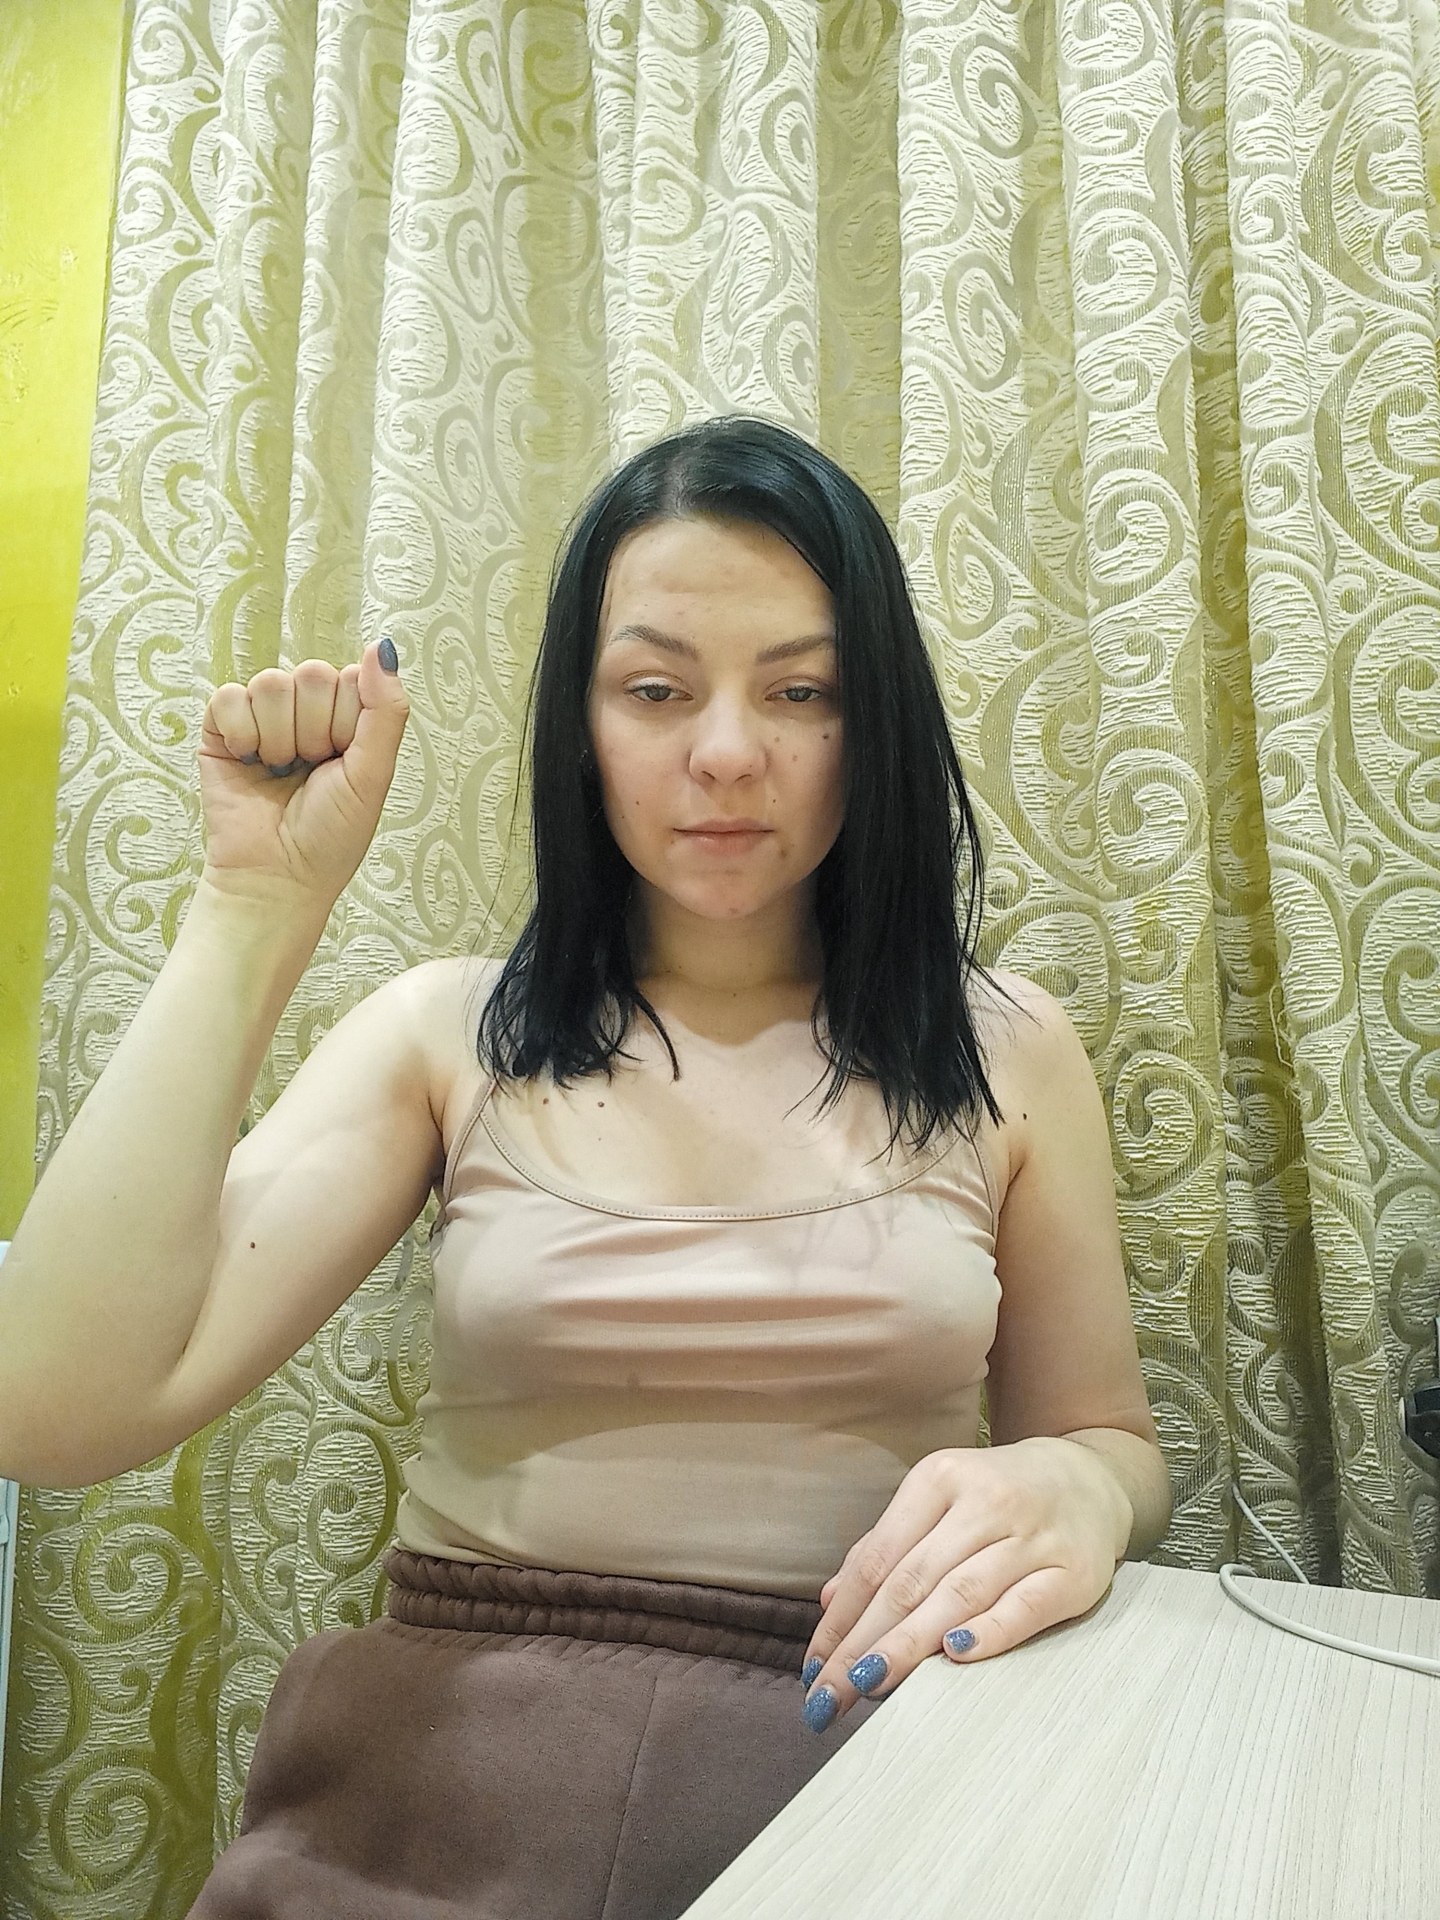
Label: clear